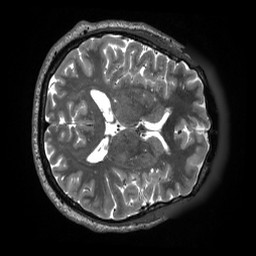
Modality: T2w
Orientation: axial
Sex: male
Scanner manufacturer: siemens
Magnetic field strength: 3 T
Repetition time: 3.2 s
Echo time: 0.563 s